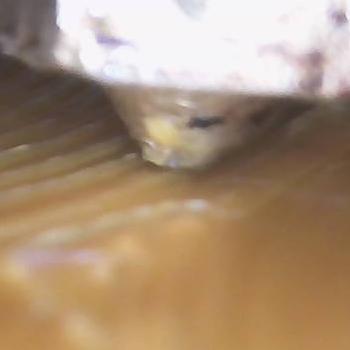
Flow rate: 100%